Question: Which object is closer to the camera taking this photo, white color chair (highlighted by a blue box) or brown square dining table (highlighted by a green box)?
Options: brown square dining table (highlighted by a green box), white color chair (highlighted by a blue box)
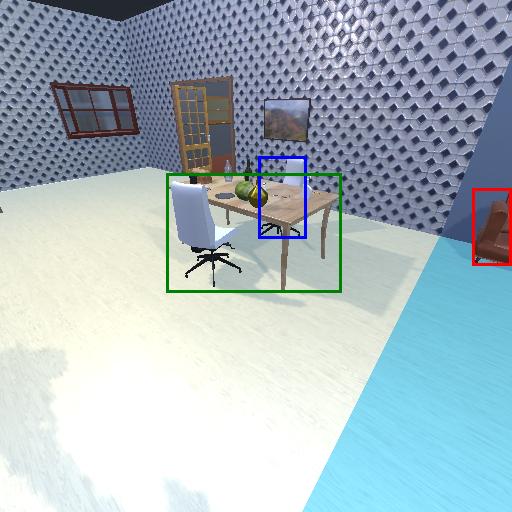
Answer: brown square dining table (highlighted by a green box)